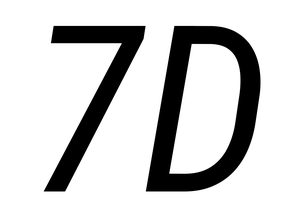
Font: Roboto-Italic_Condensed_Italic